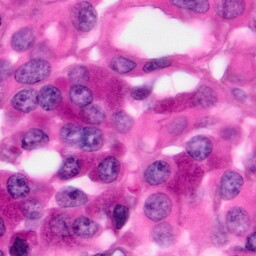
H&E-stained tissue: Pancreatic